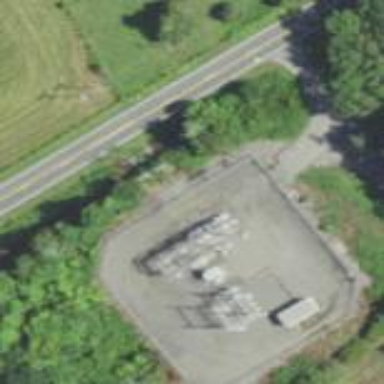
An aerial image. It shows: Distribution level power substation surrounded by fence.